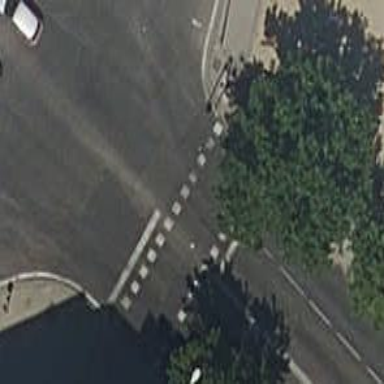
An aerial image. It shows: Road crossing with traffic signals.